Field crop: maize
Growth stage: 2
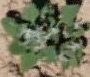
Species: chenopodium